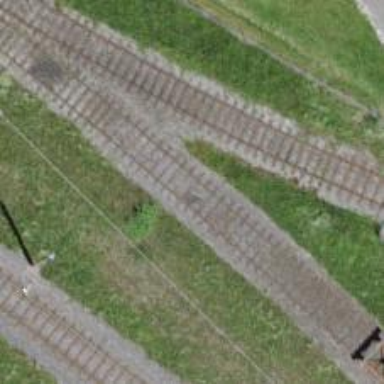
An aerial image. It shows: Single-track spur railway line.